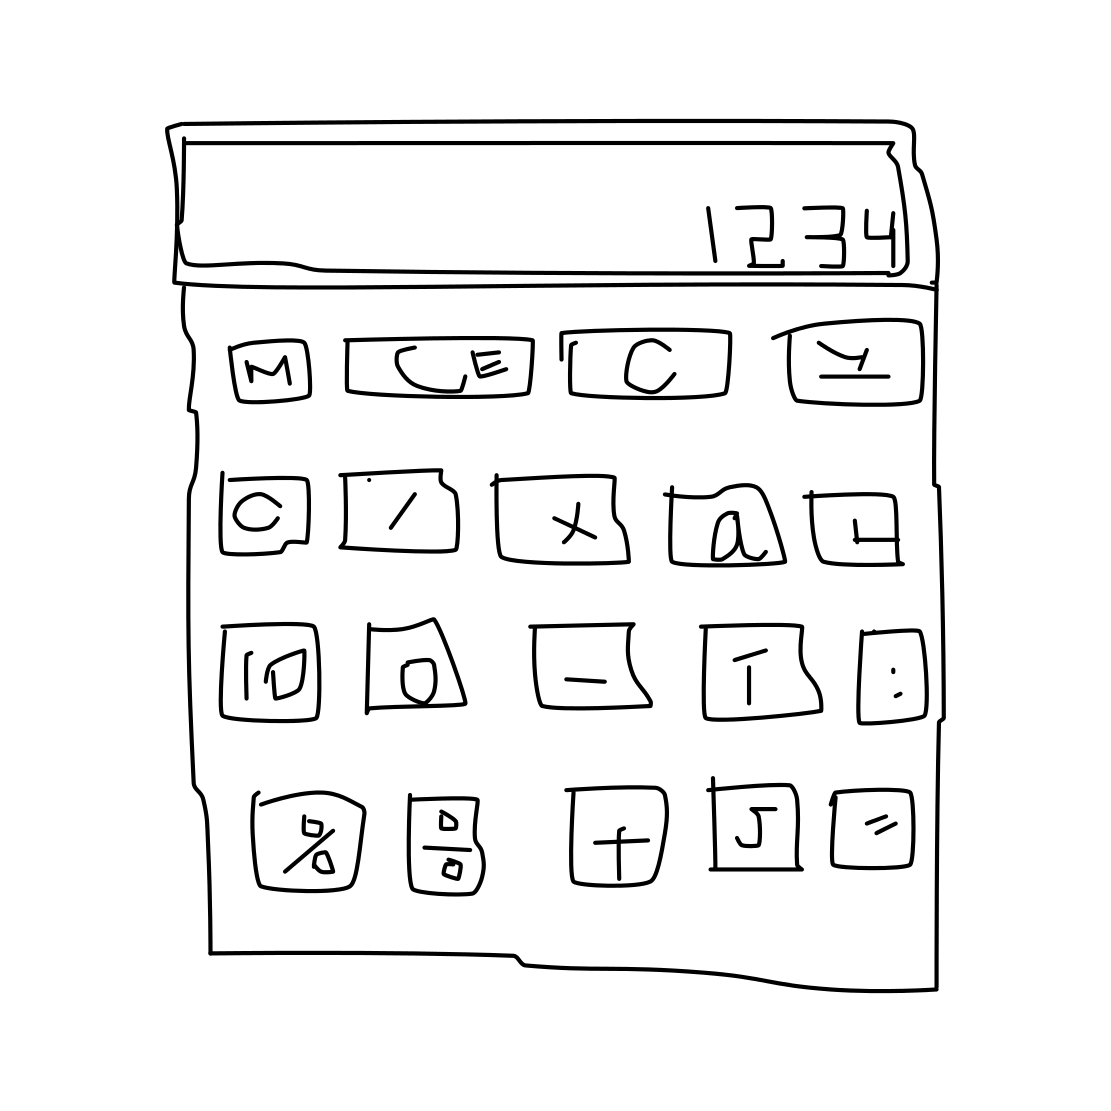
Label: calculator